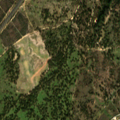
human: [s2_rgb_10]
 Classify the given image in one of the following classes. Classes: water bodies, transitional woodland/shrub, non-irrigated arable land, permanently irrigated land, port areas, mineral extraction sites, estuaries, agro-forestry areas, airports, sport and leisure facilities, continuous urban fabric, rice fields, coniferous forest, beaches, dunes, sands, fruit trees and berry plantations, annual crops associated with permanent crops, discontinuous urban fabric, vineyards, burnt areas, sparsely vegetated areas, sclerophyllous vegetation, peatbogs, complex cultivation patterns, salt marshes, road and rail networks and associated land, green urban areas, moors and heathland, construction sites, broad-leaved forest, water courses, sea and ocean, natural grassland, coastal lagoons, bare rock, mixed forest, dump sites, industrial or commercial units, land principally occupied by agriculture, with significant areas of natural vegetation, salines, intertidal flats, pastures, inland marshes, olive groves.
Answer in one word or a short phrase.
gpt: sport and leisure facilities, agro-forestry areas, broad-leaved forest, mixed forest, natural grassland